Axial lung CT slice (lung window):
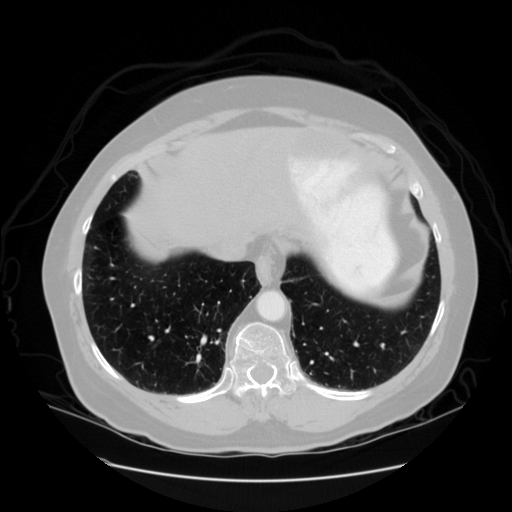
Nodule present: no